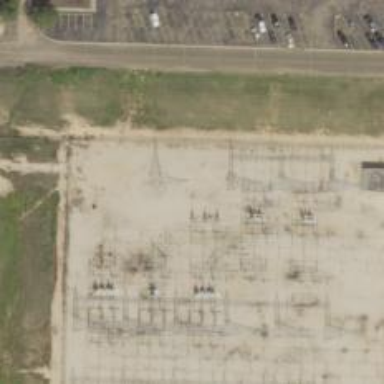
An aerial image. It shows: Switch for power supply.